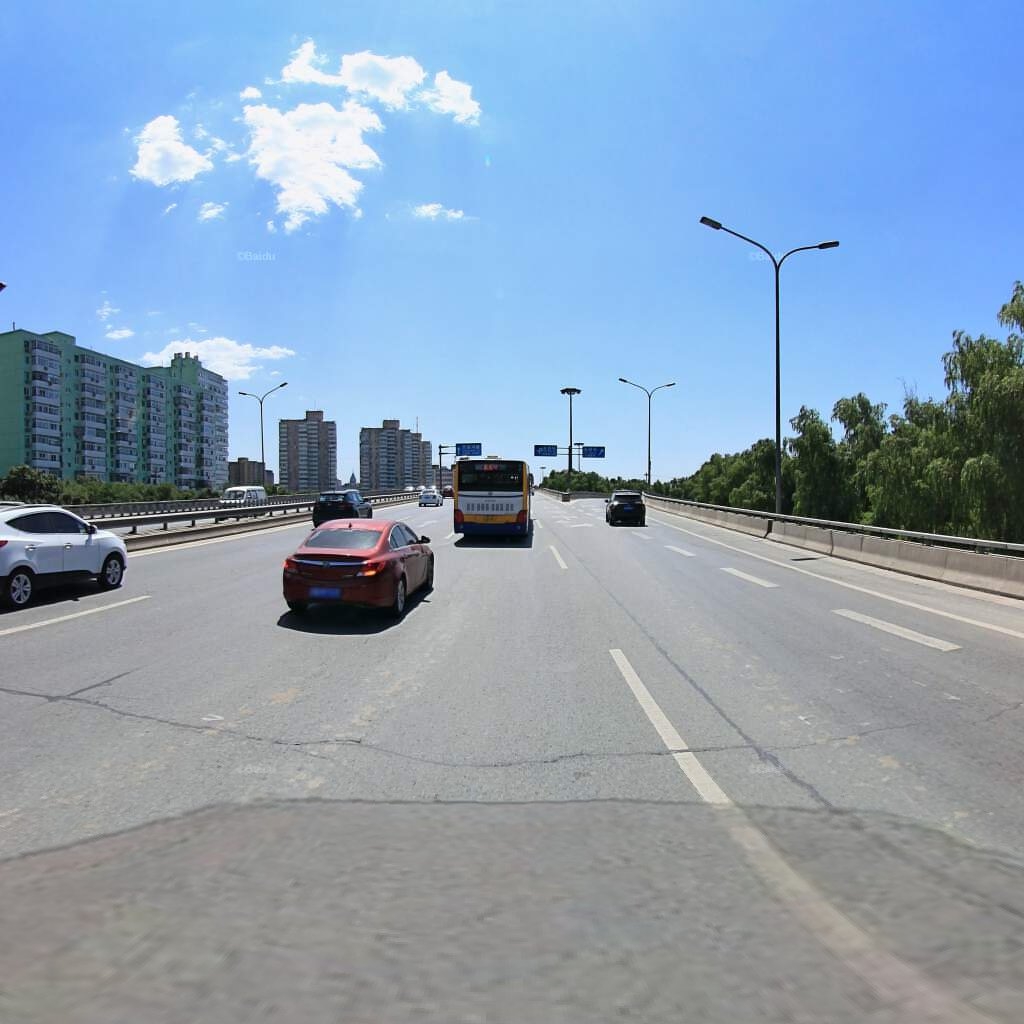
Region: Haidian
Road damage annotations: transverse crack, longitudinal patch, longitudinal patch, transverse crack